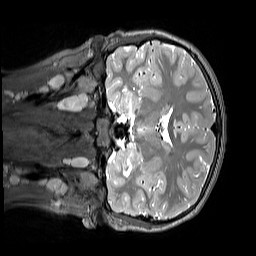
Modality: T2w
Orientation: coronal
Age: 9
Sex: female
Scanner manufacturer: siemens
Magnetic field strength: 3 T
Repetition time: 3.2 s
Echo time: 0.408 s